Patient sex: F
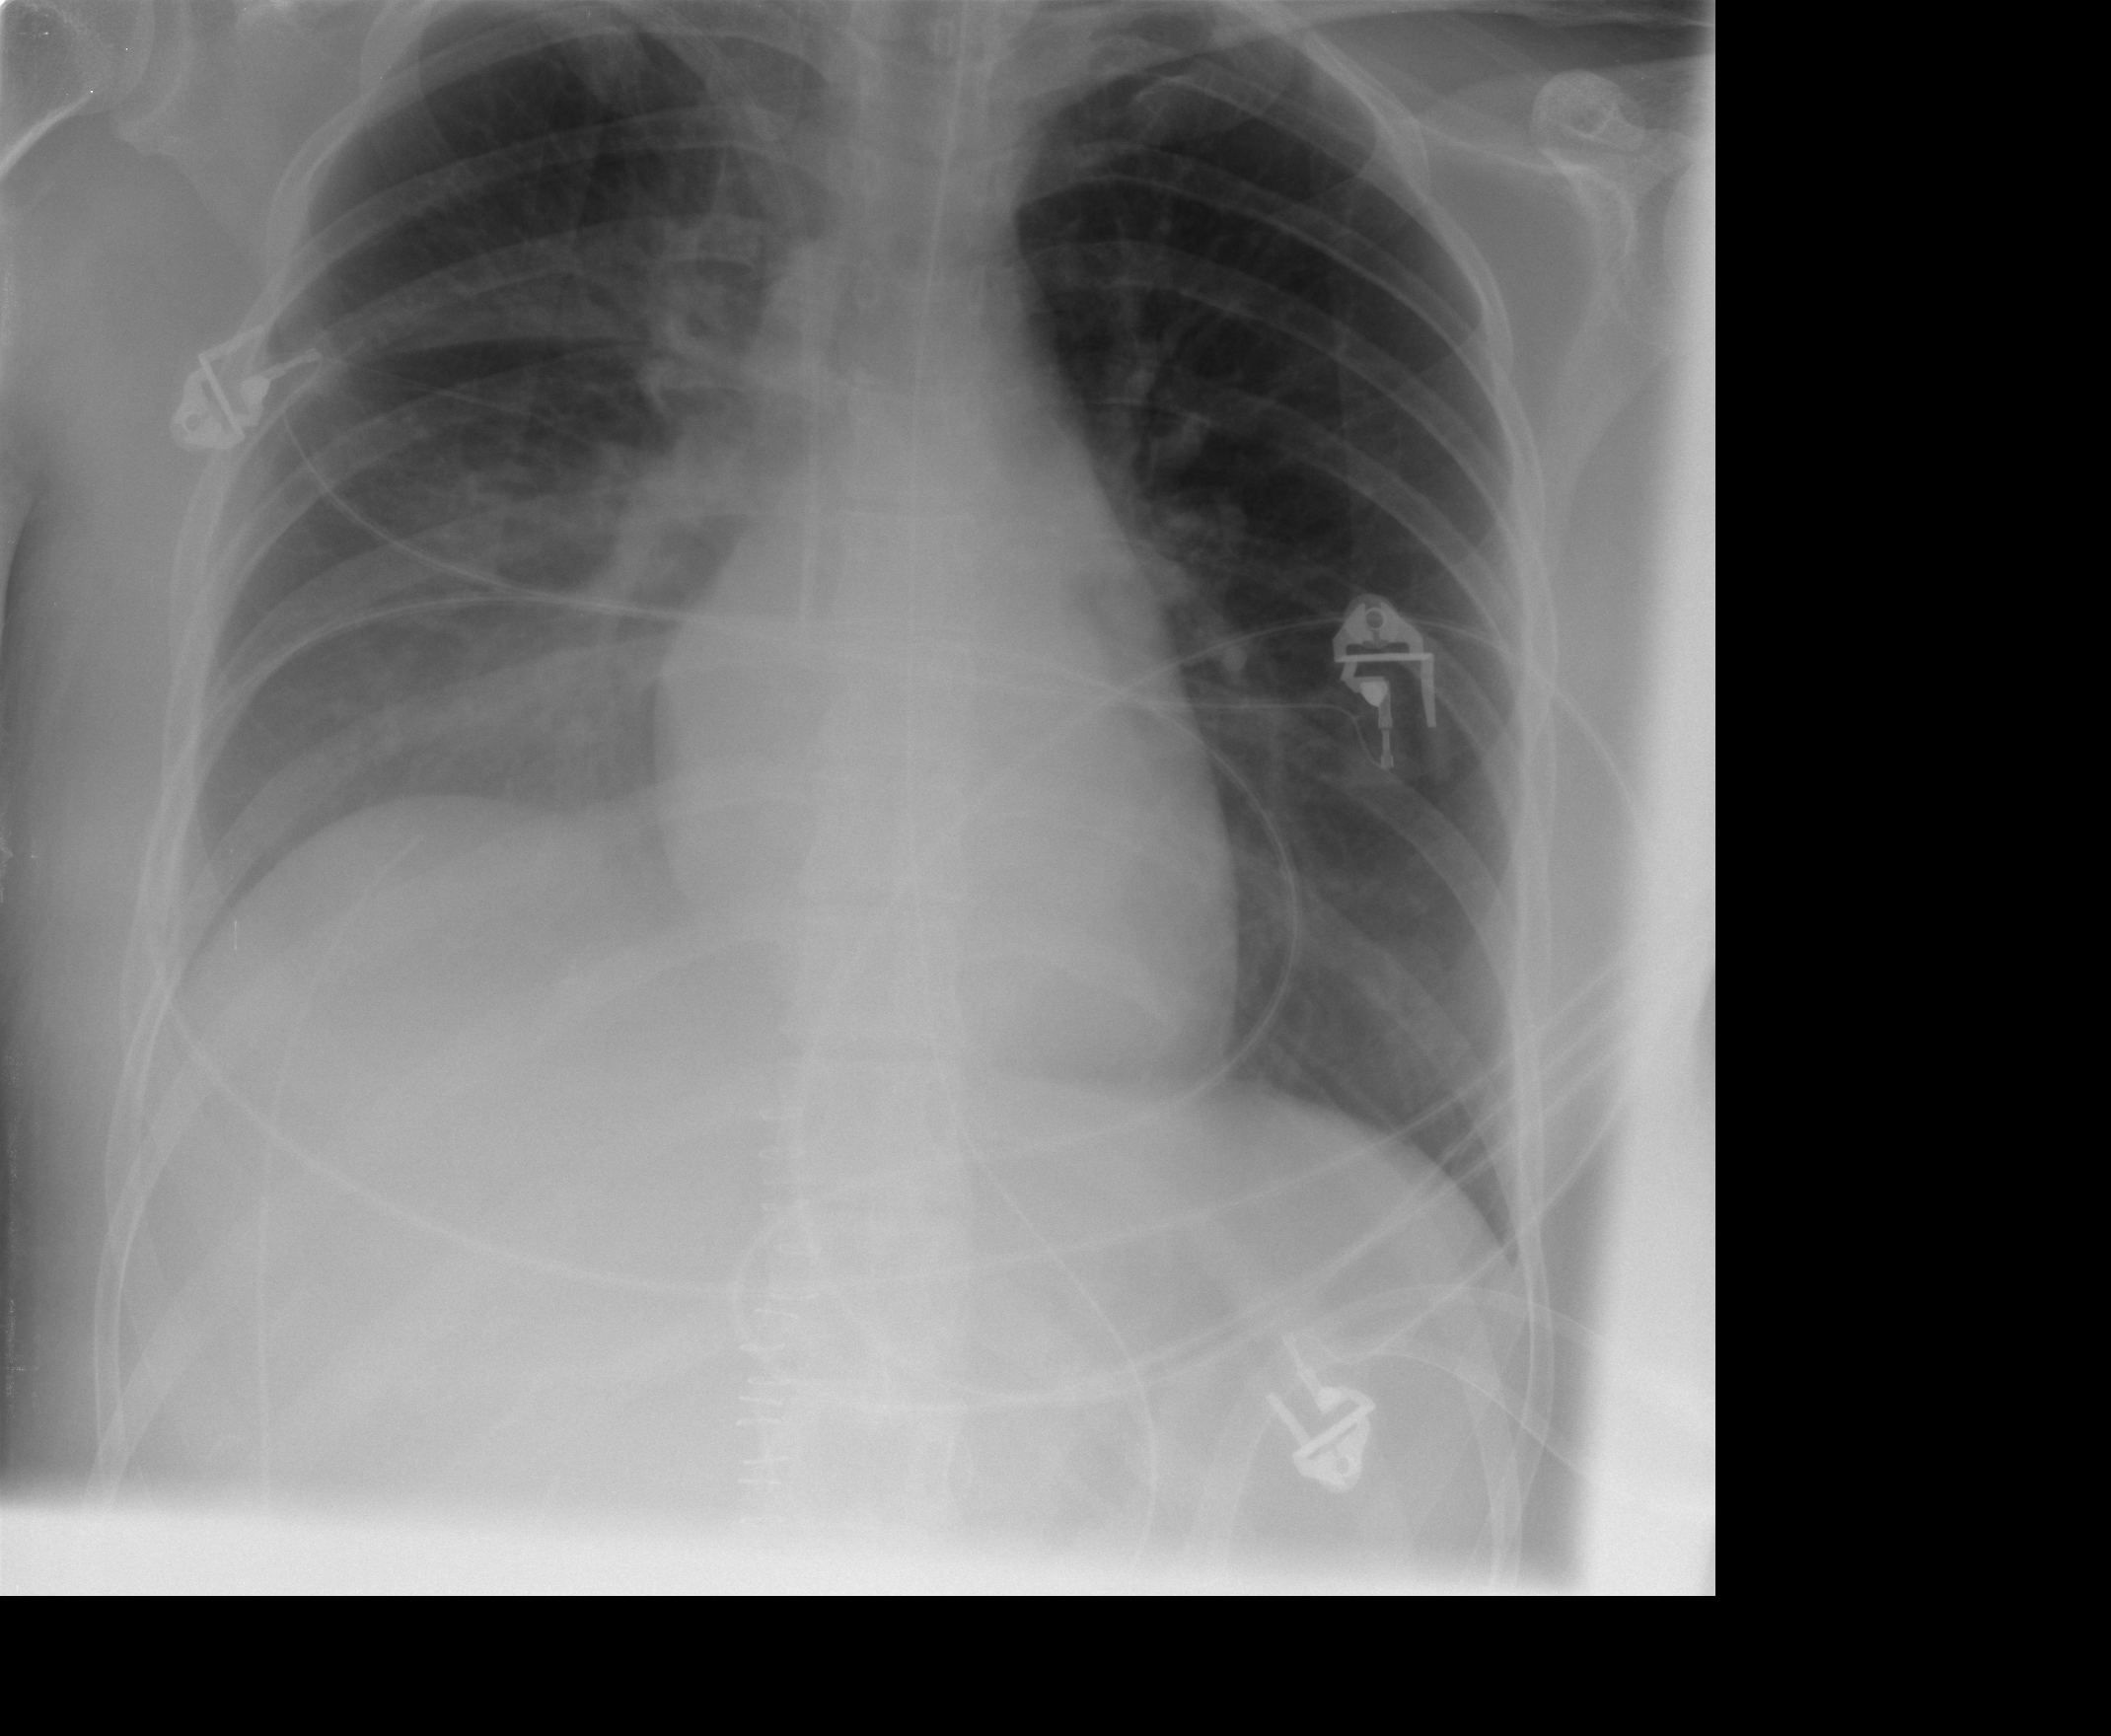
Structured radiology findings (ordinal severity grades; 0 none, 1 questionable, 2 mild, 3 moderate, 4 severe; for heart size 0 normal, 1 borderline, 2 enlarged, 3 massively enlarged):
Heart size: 0
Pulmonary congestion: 0
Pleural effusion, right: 2
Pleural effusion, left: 0
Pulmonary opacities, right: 0
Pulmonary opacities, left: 0
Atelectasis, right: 0
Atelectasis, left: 0